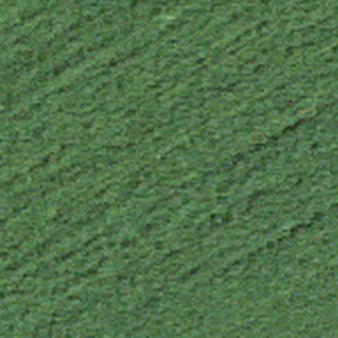
Label: other